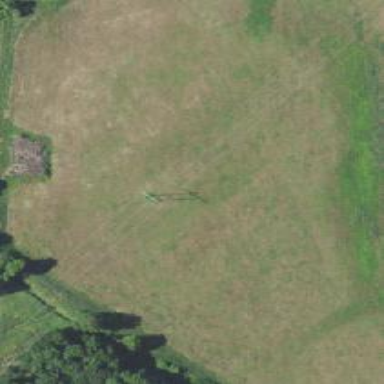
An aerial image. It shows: Maze attraction on grass surface.